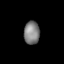
Tissue: lung
Cell type: Epithelial cells
Senescence score: 0.225
Nuclear area (px): 354
Mean DAPI intensity: 127.073